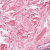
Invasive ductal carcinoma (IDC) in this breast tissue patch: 0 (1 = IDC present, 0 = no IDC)